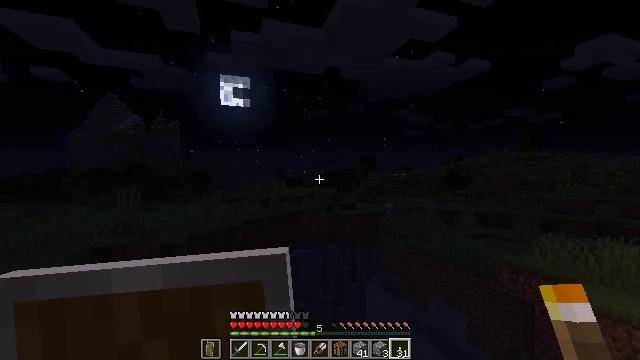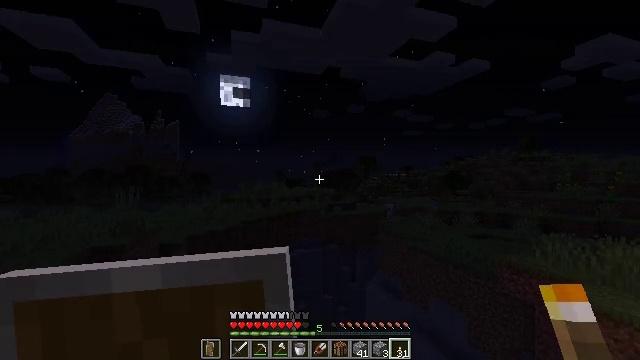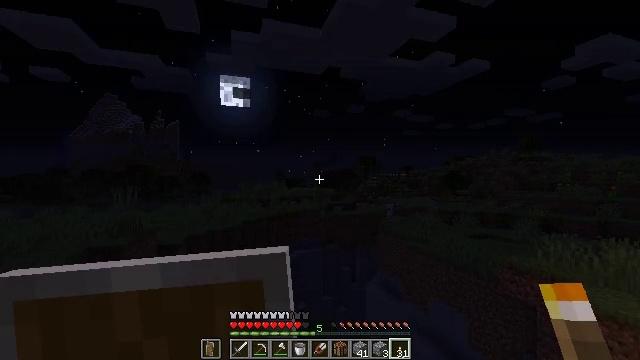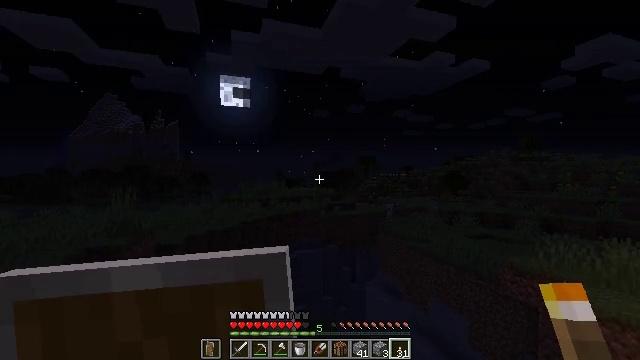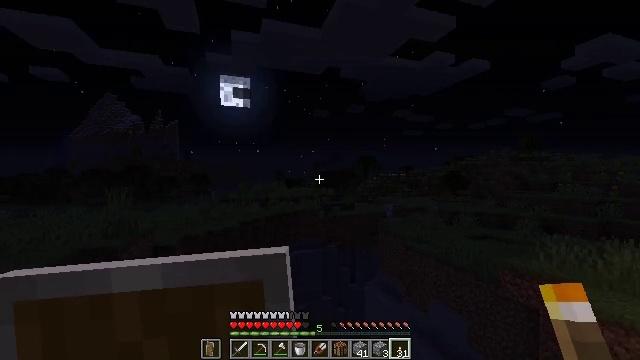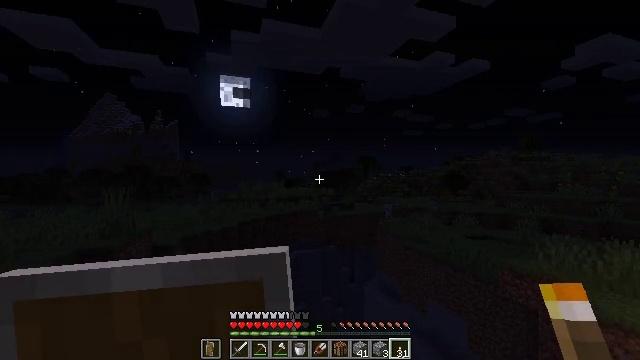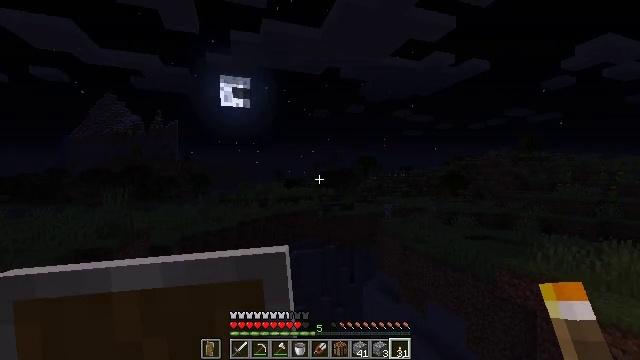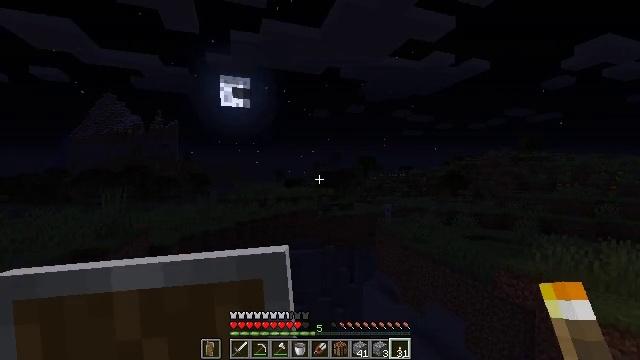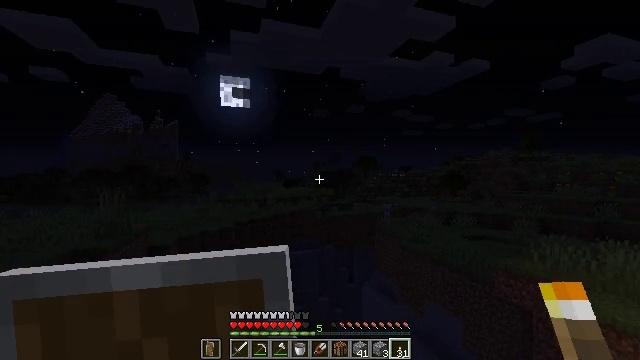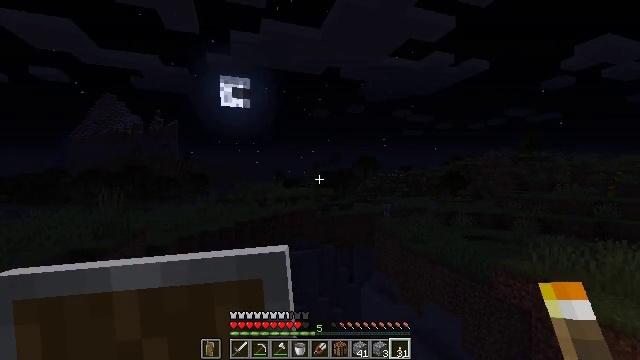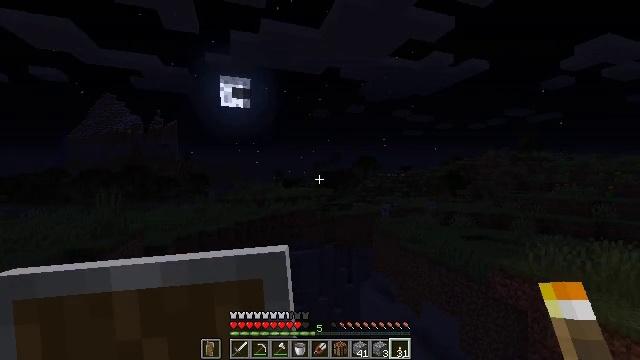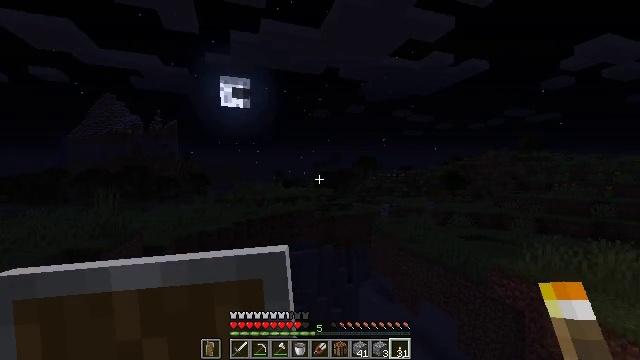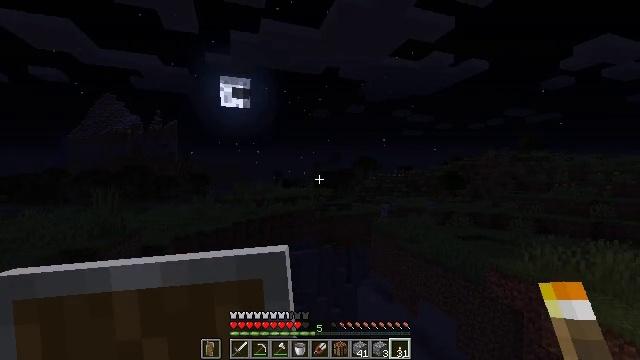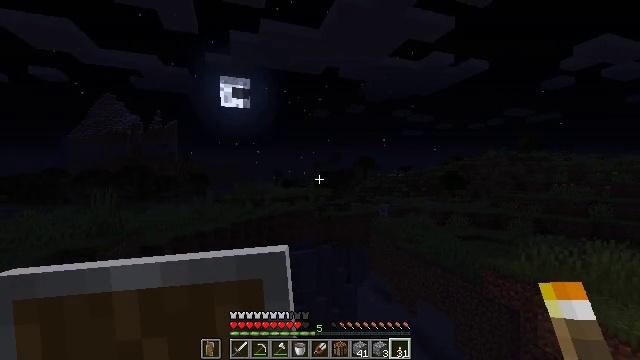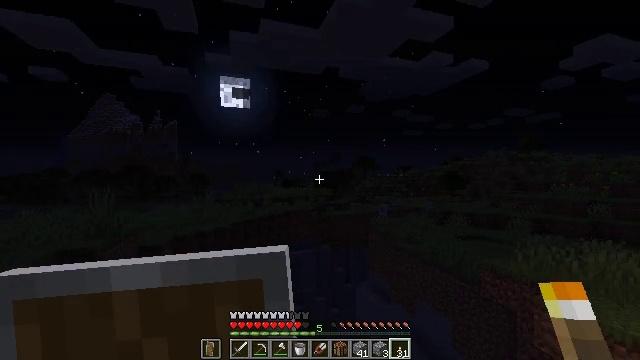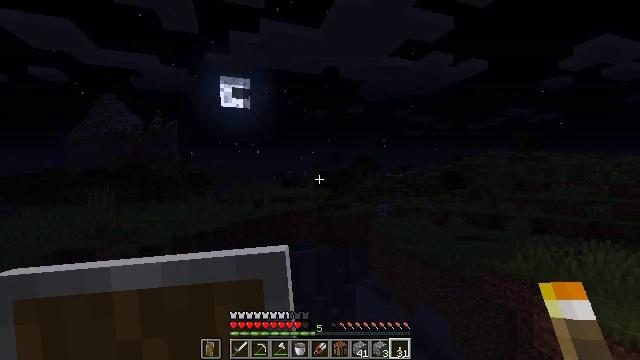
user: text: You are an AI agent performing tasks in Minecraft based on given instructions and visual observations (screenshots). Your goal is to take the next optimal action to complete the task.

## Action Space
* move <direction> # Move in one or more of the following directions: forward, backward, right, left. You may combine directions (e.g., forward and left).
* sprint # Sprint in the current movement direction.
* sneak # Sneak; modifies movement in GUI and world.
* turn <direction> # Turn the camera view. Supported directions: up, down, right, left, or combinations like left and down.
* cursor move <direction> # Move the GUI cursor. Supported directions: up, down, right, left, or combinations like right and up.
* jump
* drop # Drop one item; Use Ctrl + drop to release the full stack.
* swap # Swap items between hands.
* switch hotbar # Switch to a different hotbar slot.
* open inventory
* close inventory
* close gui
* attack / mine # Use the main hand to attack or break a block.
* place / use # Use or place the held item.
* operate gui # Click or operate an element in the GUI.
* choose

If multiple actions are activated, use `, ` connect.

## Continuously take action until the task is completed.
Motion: motion action
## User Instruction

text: Kill the chicken.
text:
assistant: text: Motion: move forward, sneak
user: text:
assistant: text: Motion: move forward, sneak
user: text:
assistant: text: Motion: move forward and move right, sneak
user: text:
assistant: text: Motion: move forward and move right, sneak
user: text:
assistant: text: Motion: move right, sneak
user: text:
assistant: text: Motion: move right, sneak
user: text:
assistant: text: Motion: move right, sneak
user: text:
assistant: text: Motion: move right, sneak
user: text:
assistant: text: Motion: move right, sneak
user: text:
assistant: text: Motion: move right, sneak
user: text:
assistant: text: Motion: move right, sneak
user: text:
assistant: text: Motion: move right, sneak
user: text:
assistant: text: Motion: move right, sneak
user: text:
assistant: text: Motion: move right, sneak
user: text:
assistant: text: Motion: move forward and move right, sneak
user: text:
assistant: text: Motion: move forward and move right, sneak
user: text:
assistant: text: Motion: move forward and move right, sneak
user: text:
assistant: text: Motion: move forward and move right, sneak
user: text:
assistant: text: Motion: move forward and move right, sneak
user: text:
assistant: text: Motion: move forward and move right, sneak, turn right and down
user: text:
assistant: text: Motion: move forward and move right, sneak, turn right and down
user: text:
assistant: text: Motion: move forward and move right, sneak, turn right and down
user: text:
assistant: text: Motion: move forward and move right, sneak, turn right and down
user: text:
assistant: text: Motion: move right, sneak, turn right
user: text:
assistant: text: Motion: sneak, turn right
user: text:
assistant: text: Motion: sneak, turn right
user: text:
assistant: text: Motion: sneak
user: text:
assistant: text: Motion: move forward, sneak
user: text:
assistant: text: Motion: move forward, sneak
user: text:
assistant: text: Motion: move forward, sneak